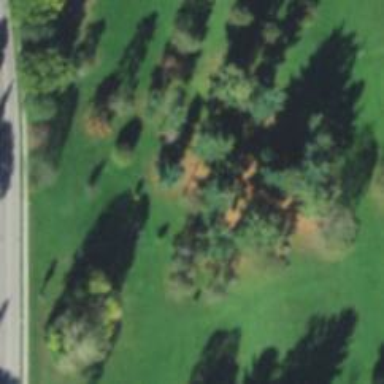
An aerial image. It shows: Disc golf course for leisure activity.